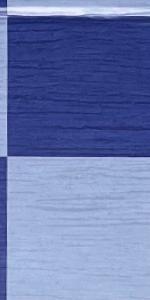
Label: Empty